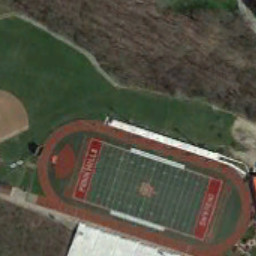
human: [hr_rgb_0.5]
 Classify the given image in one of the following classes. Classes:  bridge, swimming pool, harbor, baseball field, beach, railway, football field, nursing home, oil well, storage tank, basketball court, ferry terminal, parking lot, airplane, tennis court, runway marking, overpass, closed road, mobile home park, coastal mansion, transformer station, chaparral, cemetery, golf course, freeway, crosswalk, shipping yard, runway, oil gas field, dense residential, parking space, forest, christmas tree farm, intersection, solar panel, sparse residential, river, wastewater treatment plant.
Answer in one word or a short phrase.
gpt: football field